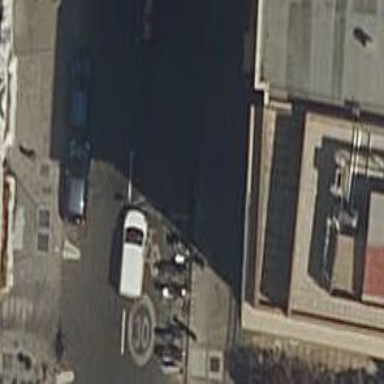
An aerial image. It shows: Motorcycle parking area.